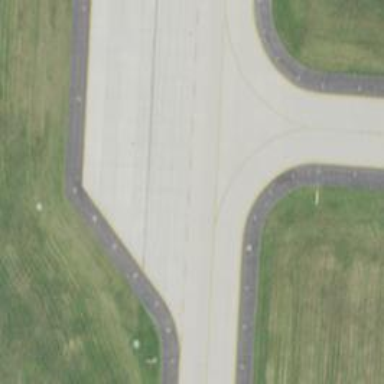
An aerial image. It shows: Image of taxiway at airport.